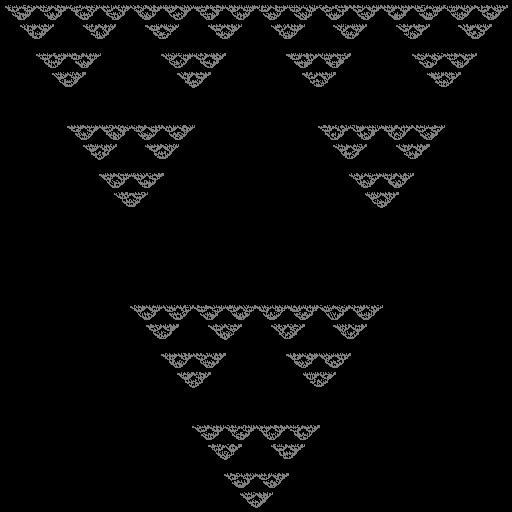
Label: sierpinski_gasket